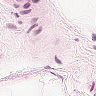
Metastatic tissue present: no